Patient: sex M, age 76
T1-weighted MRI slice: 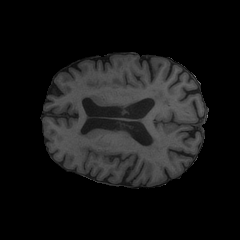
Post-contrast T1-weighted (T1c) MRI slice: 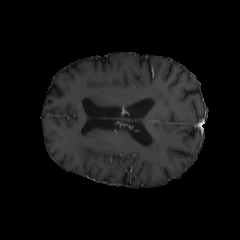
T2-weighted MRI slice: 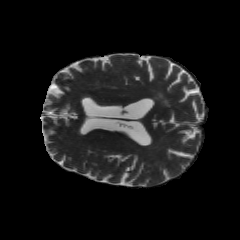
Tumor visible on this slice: yes
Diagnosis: Glioblastoma, IDH-wildtype
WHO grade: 4